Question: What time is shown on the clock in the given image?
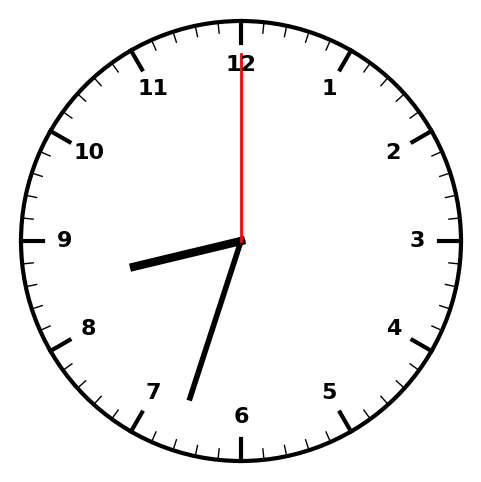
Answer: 08:33:00